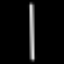
Label: line